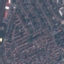
Land use / land cover: Residential